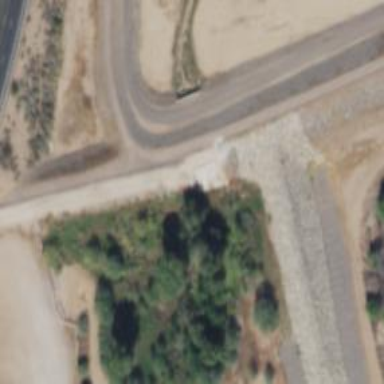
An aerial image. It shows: Path near dam.